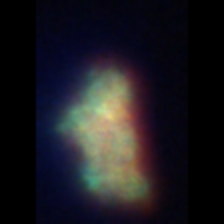
Taxon: Unknown_detritus
Group: Unknown